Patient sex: M
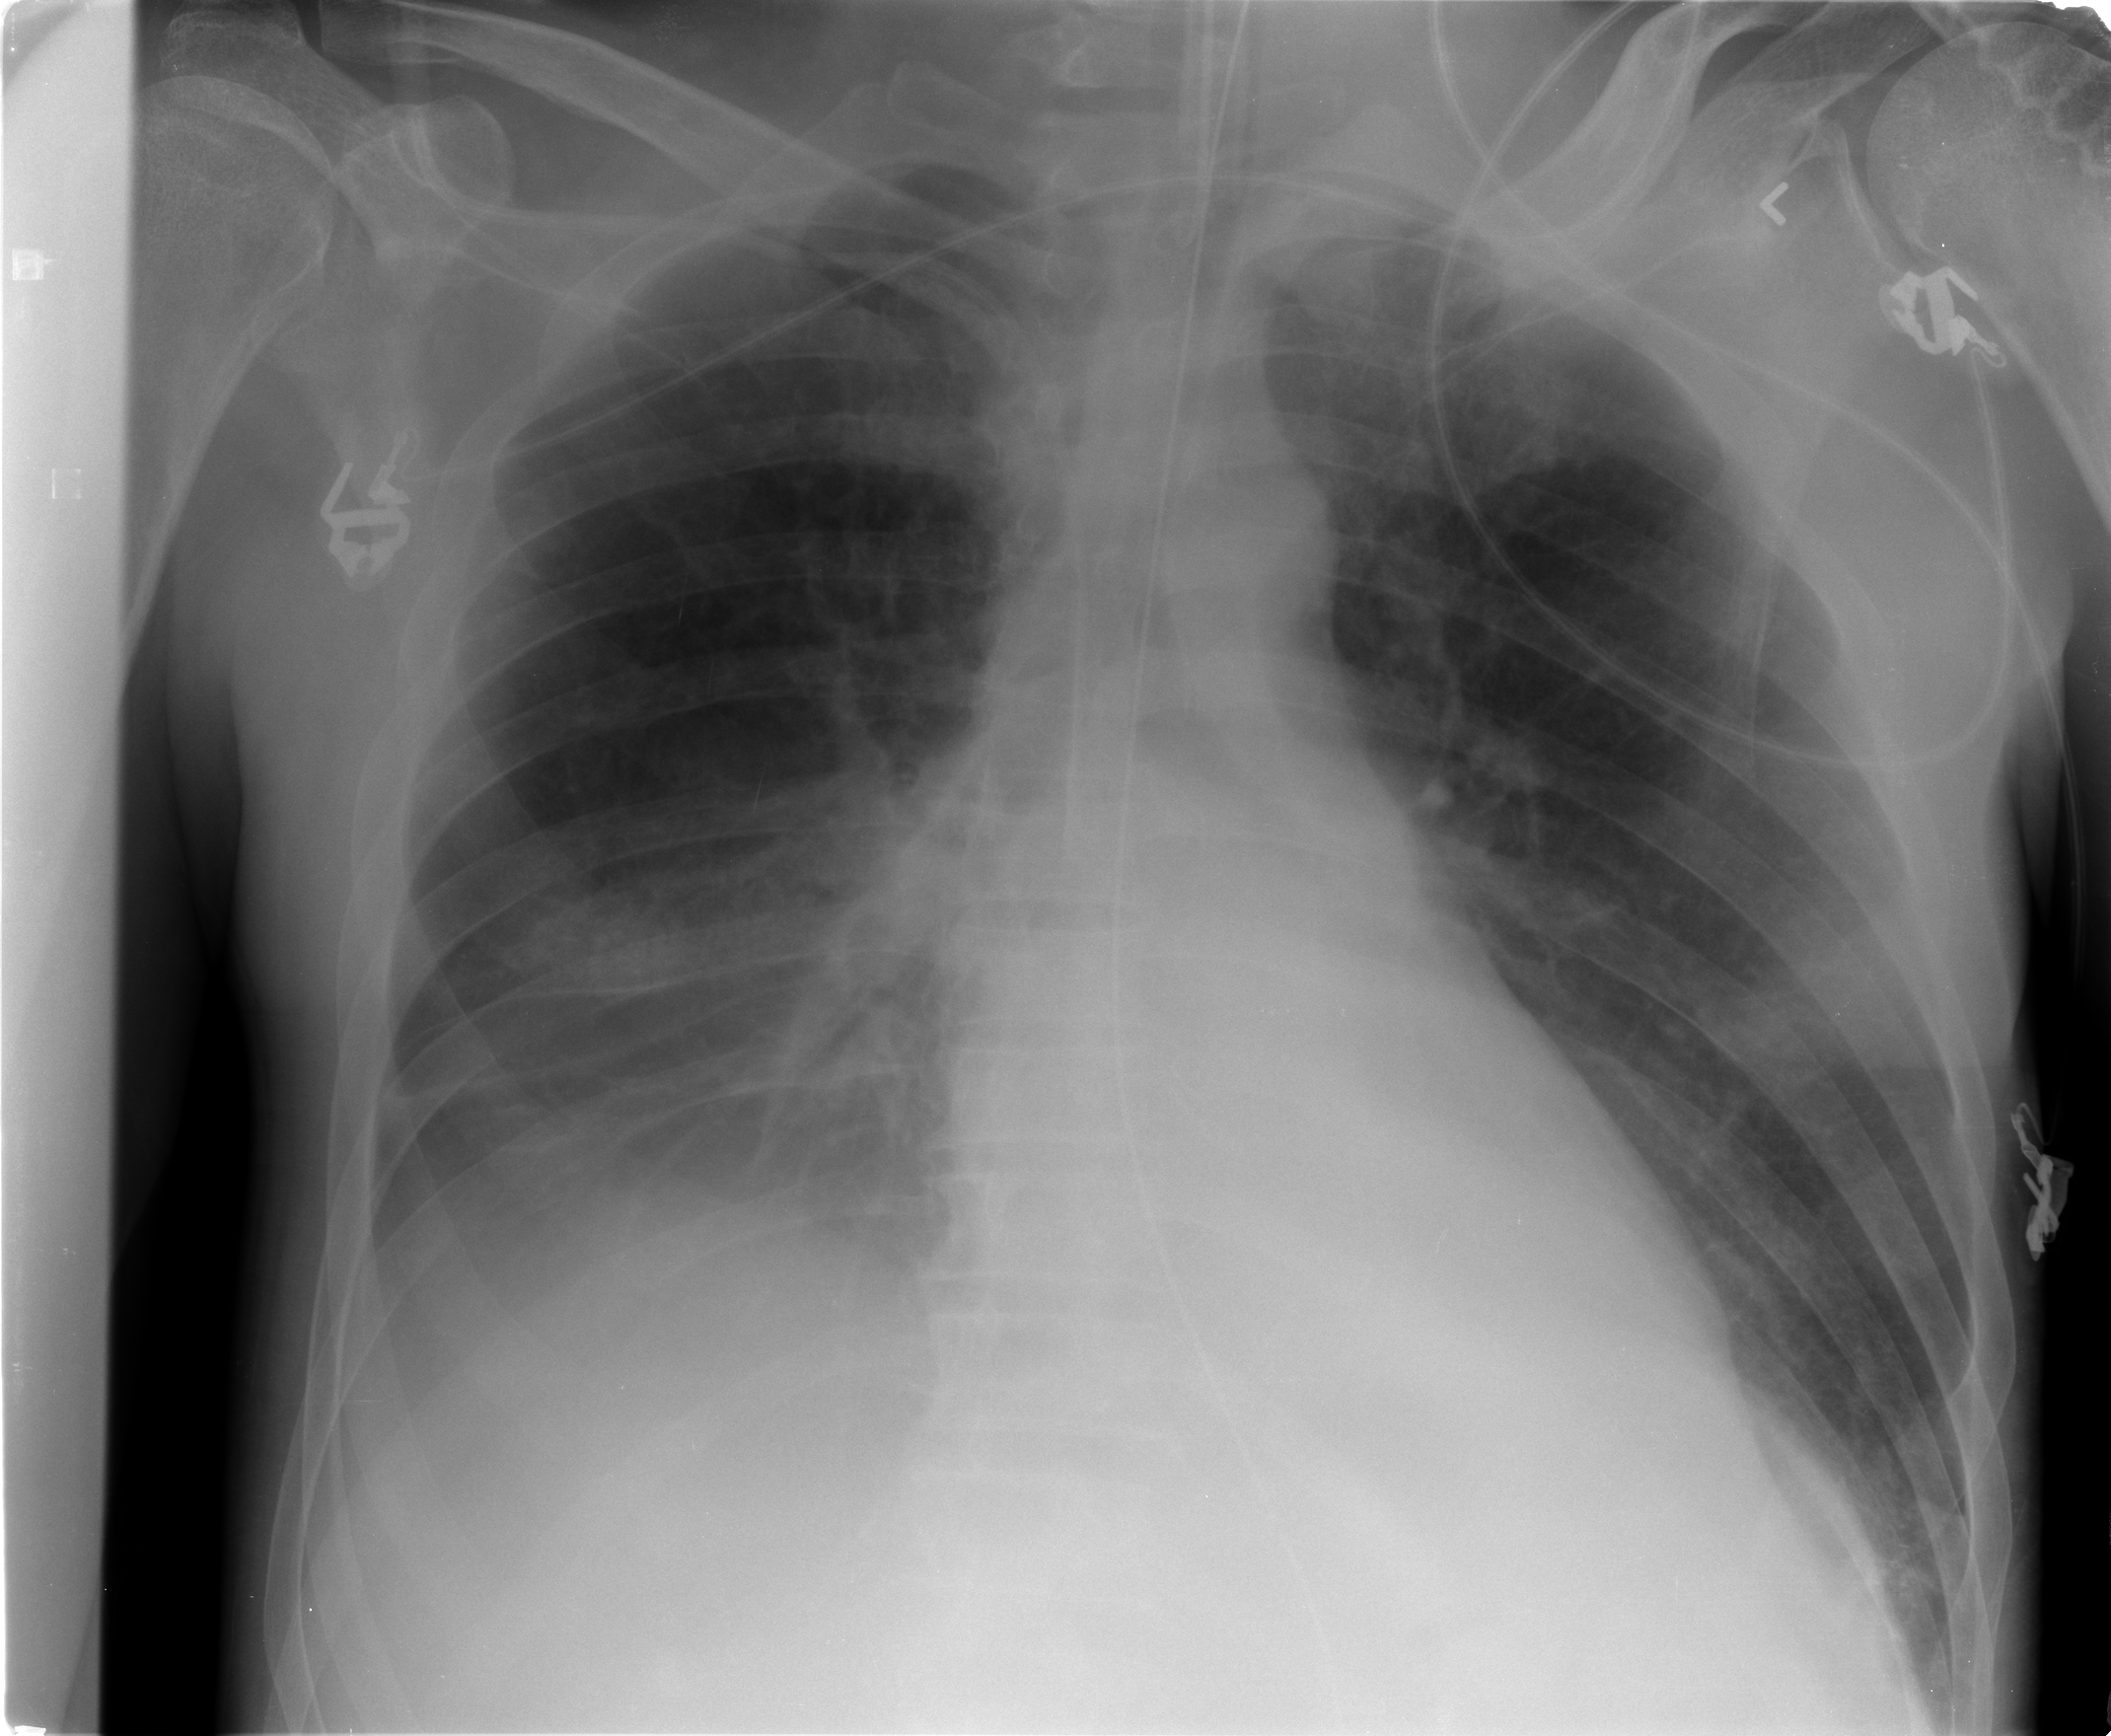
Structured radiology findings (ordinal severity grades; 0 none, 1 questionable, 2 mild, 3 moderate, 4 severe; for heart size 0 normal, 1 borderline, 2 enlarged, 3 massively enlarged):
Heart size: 0
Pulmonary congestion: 0
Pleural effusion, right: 2
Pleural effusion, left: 0
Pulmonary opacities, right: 2
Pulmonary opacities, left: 1
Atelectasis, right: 2
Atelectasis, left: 1